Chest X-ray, PA view. Patient: 47 years old, sex F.
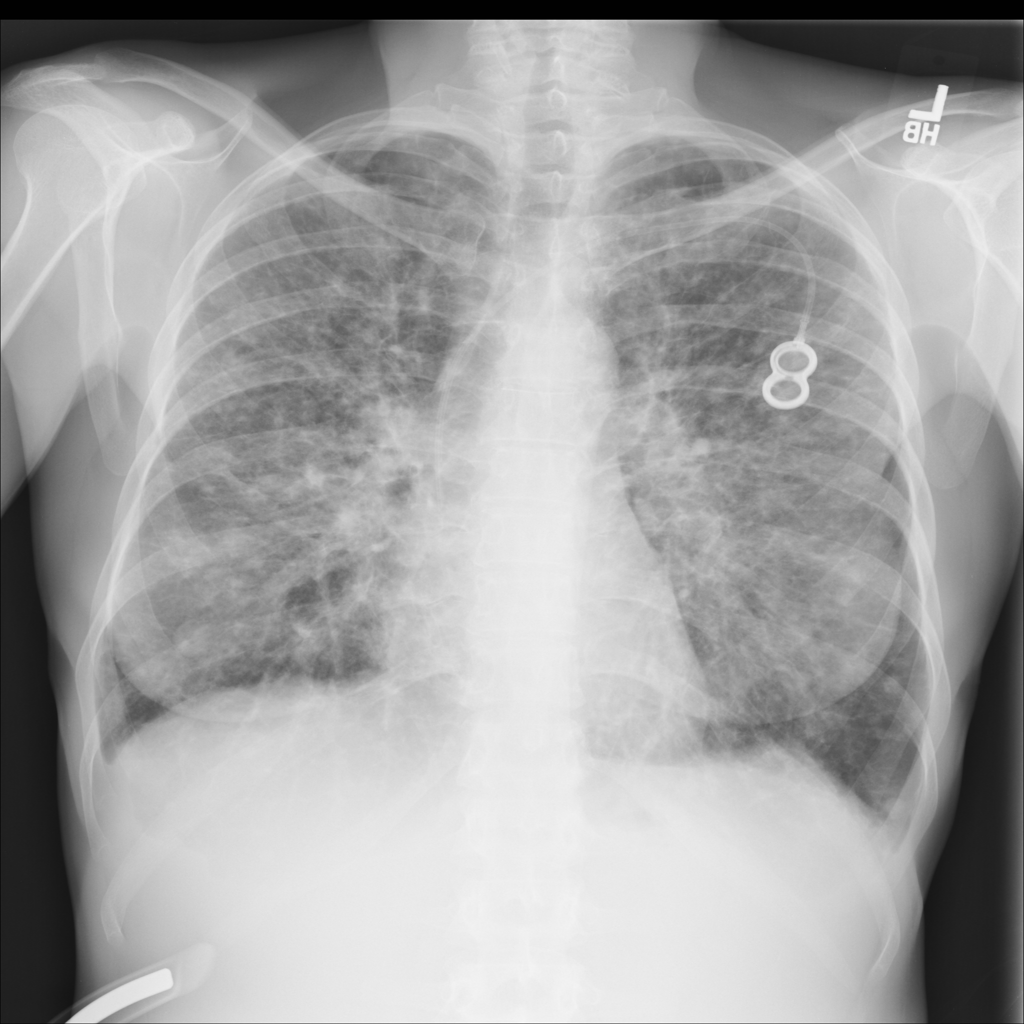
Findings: No Finding